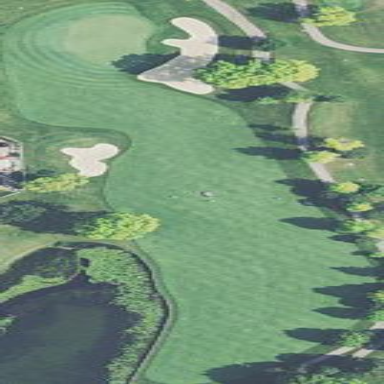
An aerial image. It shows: Grassy area designated as golf fairway.